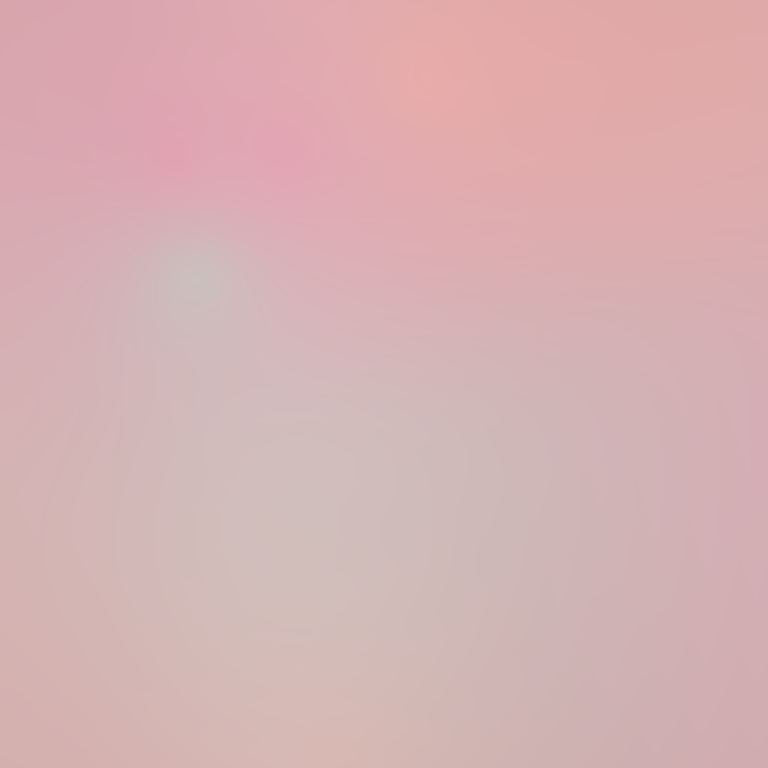
Abstract light effect, smooth gradient from soft pink to light peach, serene atmosphere, diffuse glow, no room, no furniture, no objects.